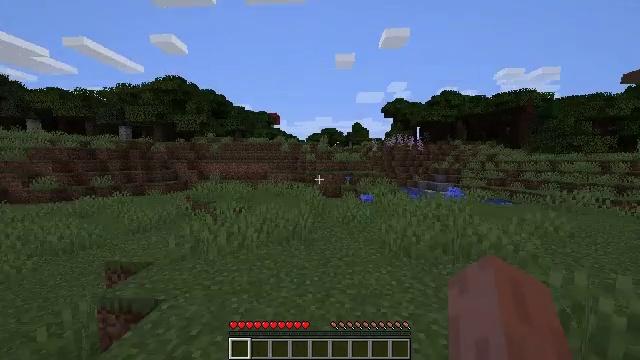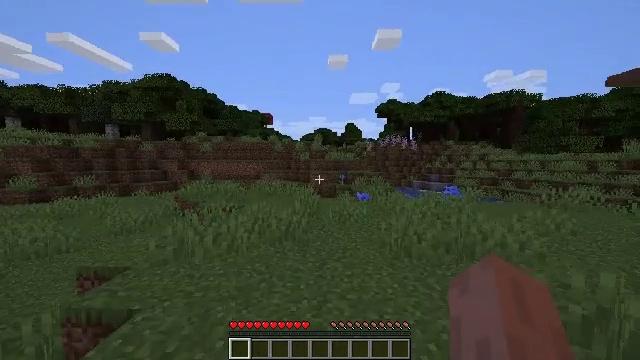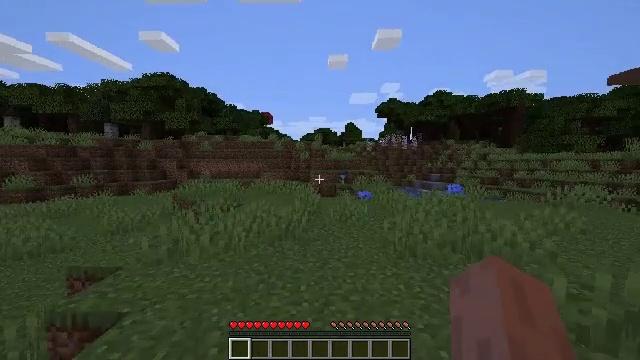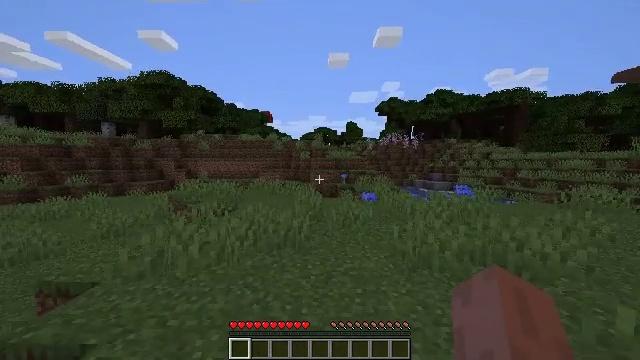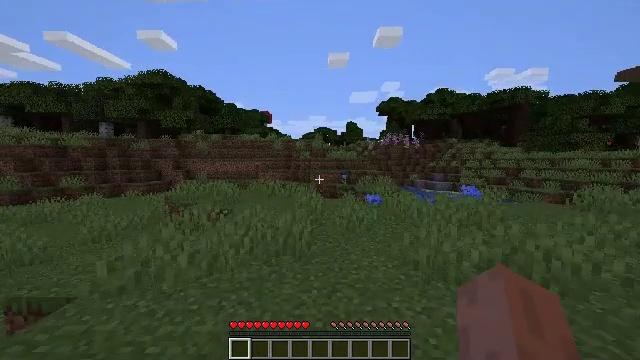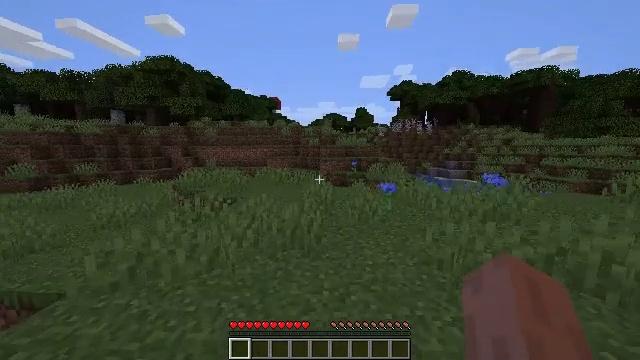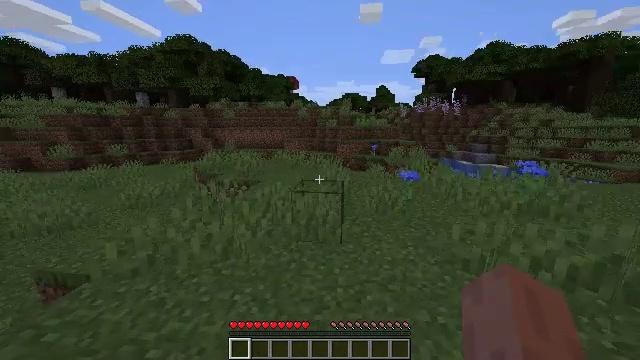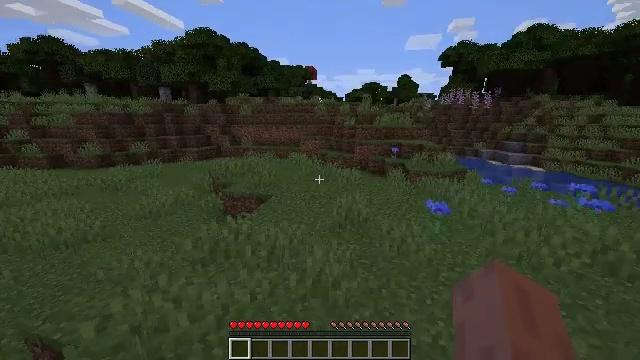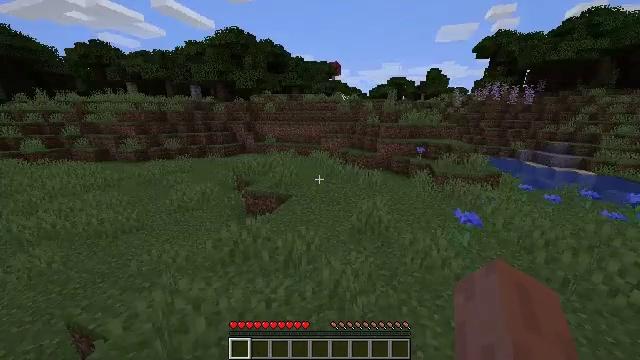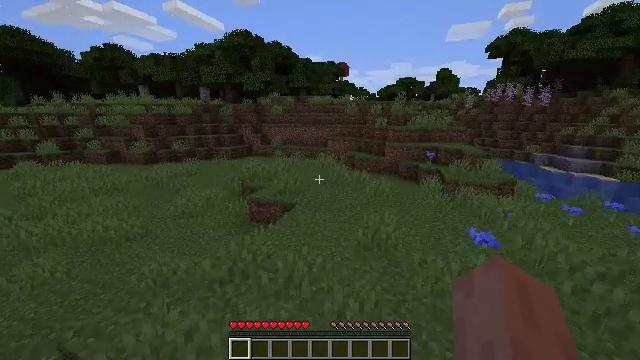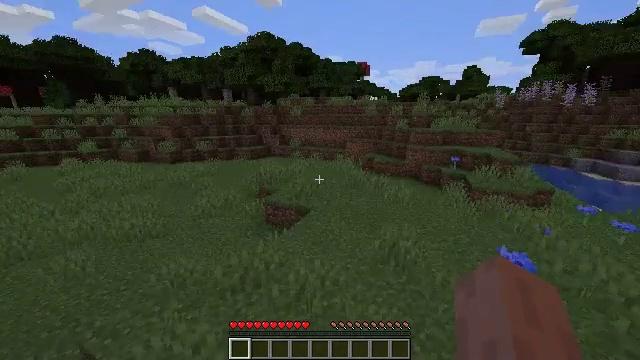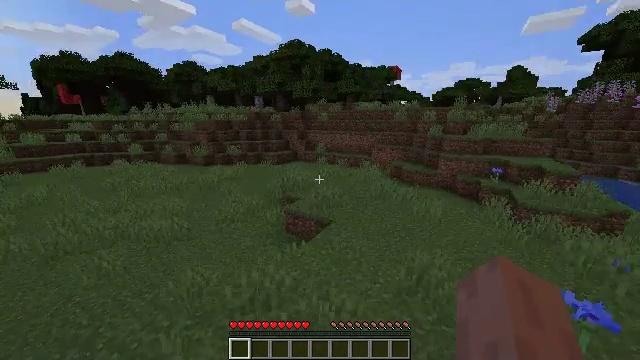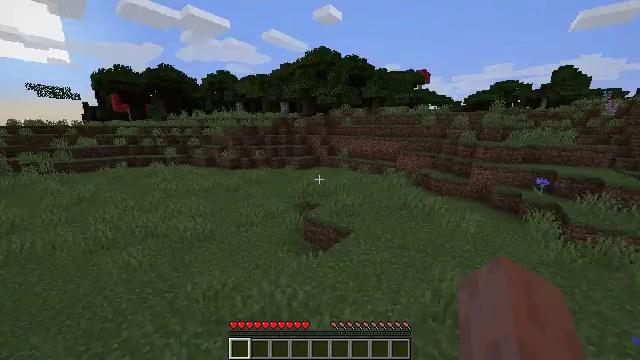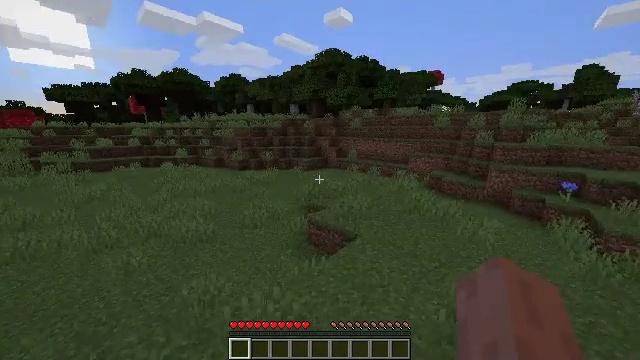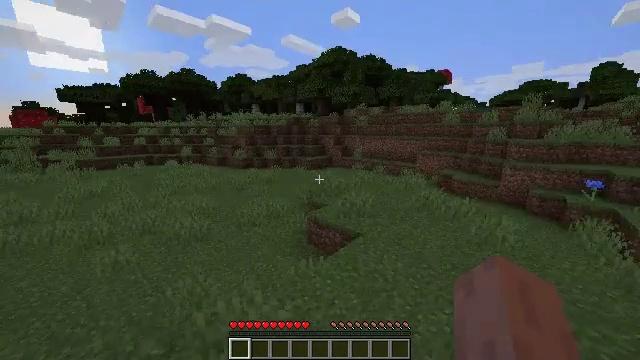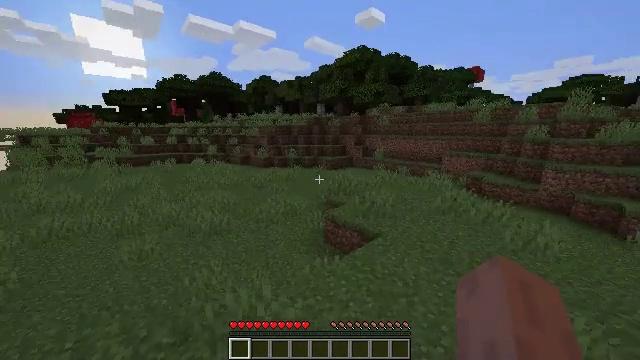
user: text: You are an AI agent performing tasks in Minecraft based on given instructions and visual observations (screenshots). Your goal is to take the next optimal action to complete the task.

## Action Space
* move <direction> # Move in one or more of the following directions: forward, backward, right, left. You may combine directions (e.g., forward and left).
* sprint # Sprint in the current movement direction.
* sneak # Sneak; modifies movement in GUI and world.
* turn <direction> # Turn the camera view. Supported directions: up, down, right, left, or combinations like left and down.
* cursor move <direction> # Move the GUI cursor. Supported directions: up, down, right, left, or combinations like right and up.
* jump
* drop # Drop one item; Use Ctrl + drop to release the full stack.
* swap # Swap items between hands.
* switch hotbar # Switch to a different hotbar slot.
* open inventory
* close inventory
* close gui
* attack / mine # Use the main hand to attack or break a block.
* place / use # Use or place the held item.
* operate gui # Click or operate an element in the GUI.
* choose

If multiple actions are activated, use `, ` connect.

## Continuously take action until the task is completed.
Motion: motion action
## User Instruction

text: Gather oak logs from trees.
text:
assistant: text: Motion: move forward, sprint, turn right
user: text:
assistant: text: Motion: move forward, sprint
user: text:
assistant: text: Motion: move forward, sprint
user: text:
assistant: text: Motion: move forward, sprint
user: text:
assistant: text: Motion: move forward, sprint, turn left and down
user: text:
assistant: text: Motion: move forward, sprint, turn left and down, jump
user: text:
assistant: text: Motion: move forward, sprint, turn left and down, jump
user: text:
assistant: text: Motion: move forward, sprint, turn left and down, jump
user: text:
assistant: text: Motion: move forward, sprint, turn left, jump
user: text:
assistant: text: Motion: move forward, sprint, turn left, jump
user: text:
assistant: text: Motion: move forward, sprint, turn left and up
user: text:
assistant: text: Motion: move forward, sprint, turn left and up
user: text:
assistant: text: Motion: move forward, sprint, turn left
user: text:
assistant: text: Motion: move forward, sprint, turn left
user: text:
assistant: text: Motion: move forward, sprint, turn left
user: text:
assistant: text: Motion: move forward and move right, sprint, turn left
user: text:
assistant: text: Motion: move forward and move right, sprint, turn left
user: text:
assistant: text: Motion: move forward and move right, sprint
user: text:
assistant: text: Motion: move forward and move right, sprint
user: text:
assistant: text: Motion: move forward and move right, sprint
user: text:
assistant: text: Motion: move forward and move right, sprint, turn right
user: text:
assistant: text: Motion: move forward and move right, sprint, turn right
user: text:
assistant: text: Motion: move forward and move right, sprint, turn right
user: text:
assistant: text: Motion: move forward, sprint
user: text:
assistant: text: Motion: move forward, sprint
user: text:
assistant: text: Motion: move forward, sprint, turn left and down
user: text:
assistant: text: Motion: move forward, sprint, turn left and down
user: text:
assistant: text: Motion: move forward, sprint, turn left
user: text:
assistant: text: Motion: move forward, sprint, turn up
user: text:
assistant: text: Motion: move forward, sprint